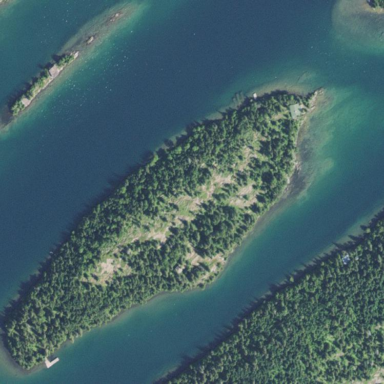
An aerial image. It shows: Islet.